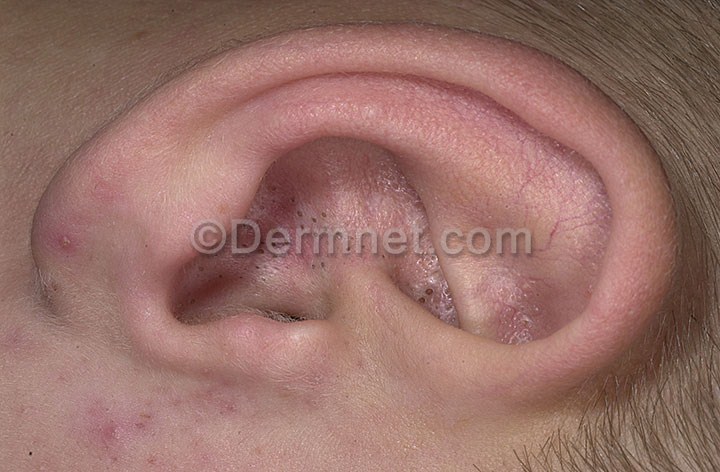
Disease: Acne and Rosacea Photos